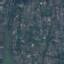
Label: Residential